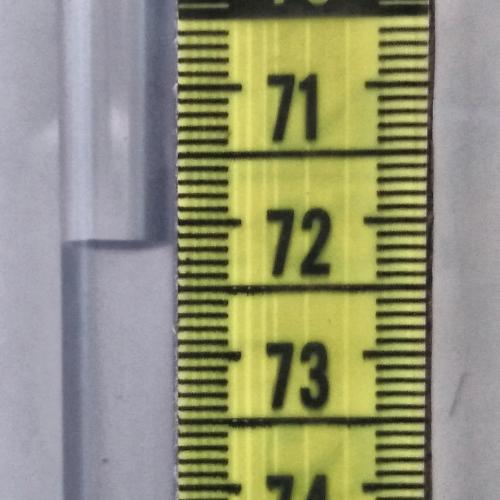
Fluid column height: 72.2 cm